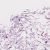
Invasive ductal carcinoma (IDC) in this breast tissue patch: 0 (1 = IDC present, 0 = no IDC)